Field crop: tomato
Growth stage: 1
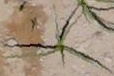
Species: cyperus